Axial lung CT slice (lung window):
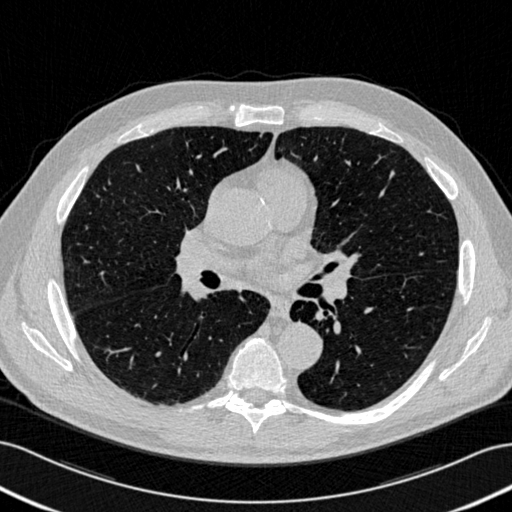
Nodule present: no